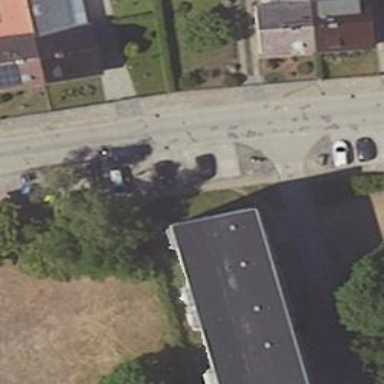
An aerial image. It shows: Residential road paved with concrete.